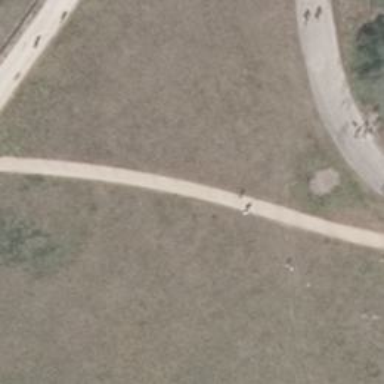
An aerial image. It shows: Compacted path road.